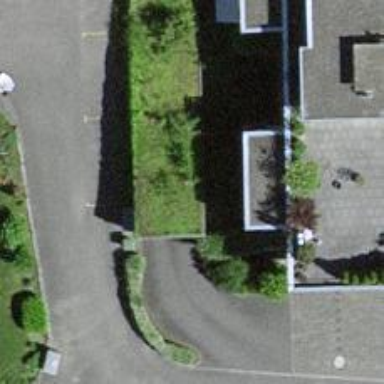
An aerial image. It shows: Parking entrance.